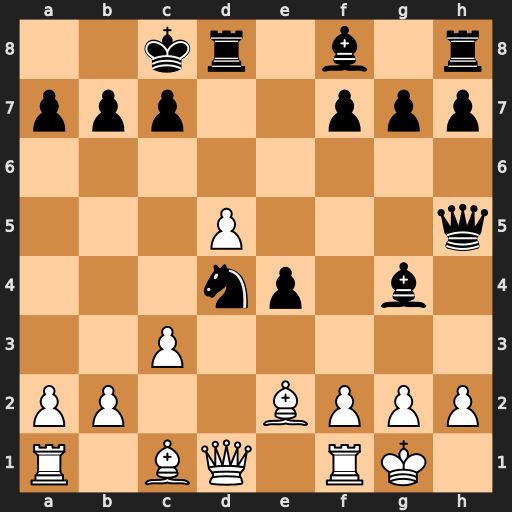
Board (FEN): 2kr1b1r/ppp2ppp/8/3P3q/3np1b1/2P5/PP2BPPP/R1BQ1RK1
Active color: w
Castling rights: -
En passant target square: -
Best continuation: Bxg4+ Qxg4 Qxg4+